Question: I'm learning java, our teacher (using jdk 7, netbeans) showed us the way to connect to Microsoft SQL Server 2008. Now I am doing the same, but I have an error:
'''
java.lang.ClassNotFoundException: jdbc.odbc.JdbcOdbcDriver
'''
I googled it for straight 4 hours and I finally found the issue: I'm using jdk8, now people are saying that jdk8 removed JDBC driver and you have to download it from this site:
<URL>
I did this, but I don't know how to run it. What to do, I'm completely blank. Could someone please tell me how to connect to the database.
Even this is perfectly done, no issues over here:

The simple code just to test the connection:
'''
package sqlexamples;
import java.sql.*;
public class Example {
public static void main(String[] args) {
try{
Class.forName("jdbc.odbc.JdbcOdbcDriver");
System.out.println("Driver Successfully Loaded!");
Connection connect = DriverManager.getConnection("jdbc:odbc:library;user=maisam;password=db123");
System.out.println("Connected to Database!");
PreparedStatement state = connect.prepareStatement("Select * from mytable");
System.out.println("Query Executed Successfully!");
connect.close();
System.out.println("Database Closed!");
}
catch(ClassNotFoundException ex){
System.out.println("Error: Driver Class not found.");
ex.printStackTrace();
}
catch(SQLException sqlex){
System.out.println("Error: SQL Error");
sqlex.printStackTrace();
}
}
}
'''
> Error: Driver Class not found. java.lang.ClassNotFoundException:
jdbc.odbc.JdbcOdbcDriver at
java.net.URLClassLoader$1.run(URLClassLoader.java:372) at
java.net.URLClassLoader$1.run(URLClassLoader.java:361) at
java.security.AccessController.doPrivileged(Native Method) at
java.net.URLClassLoader.findClass(URLClassLoader.java:360) at
java.lang.ClassLoader.loadClass(ClassLoader.java:424) at
sun.misc.Launcher$AppClassLoader.loadClass(Launcher.java:308) at
java.lang.ClassLoader.loadClass(ClassLoader.java:357) at
java.lang.Class.forName0(Native Method) at
java.lang.Class.forName(Class.java:260) at
sqlexamples.Example.main(Example.java:11)
BUILD SUCCESSFUL (total time: 0 seconds)
I'm just thinking to switch back to JDK7 until my project of [Library System Management] is done.
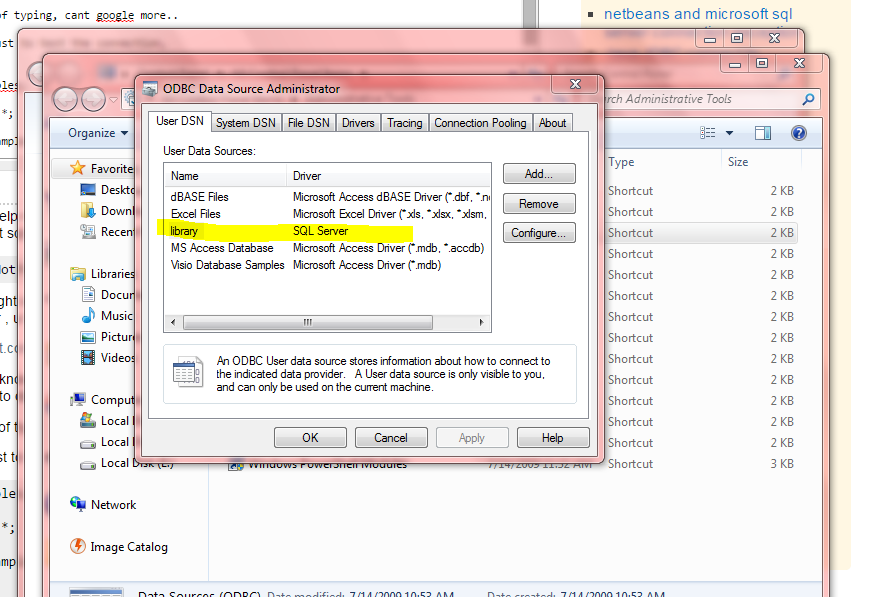
Answer: > people are saying that jdk8 removed jdbc driver
That is not true. It was the JDBC-ODBC Bridge that was removed from Java 8. Therefore you cannot use an ODBC driver to connect to SQL Server from Java 8. Instead, you need to use a JDBC driver like this one:
<URL>
(The download link in your question is also for Microsoft's JDBC driver for SQL Server. Your problem is that the instructions you are following are for ODBC, not JDBC. Use the instructions for the JDBC driver instead.)